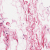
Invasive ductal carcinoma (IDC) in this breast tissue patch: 0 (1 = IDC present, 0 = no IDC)